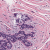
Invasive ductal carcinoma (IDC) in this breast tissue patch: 0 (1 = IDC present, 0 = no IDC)